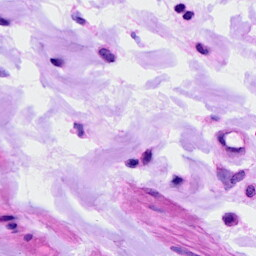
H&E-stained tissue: Ovarian